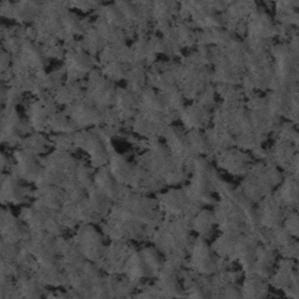
Label: frost